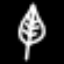
Label: leaf